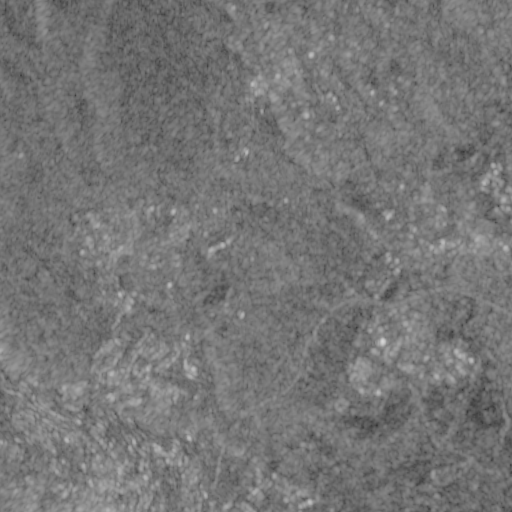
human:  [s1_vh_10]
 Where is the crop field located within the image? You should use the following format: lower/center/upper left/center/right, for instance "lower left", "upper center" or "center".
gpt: The crop field is located in the upper center of the image.
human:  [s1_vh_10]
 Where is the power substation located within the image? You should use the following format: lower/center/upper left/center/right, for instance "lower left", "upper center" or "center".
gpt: The power substation is located in the lower right of the image.
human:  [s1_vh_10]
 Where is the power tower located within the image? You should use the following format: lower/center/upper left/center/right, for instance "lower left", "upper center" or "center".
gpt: The power tower is located in the lower right of the image.
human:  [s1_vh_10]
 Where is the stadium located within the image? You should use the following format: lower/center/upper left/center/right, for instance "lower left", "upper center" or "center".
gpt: The stadium is located in the lower left of the image.
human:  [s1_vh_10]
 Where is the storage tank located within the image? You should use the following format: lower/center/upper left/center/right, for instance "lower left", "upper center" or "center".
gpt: The storage tank is located in the lower left of the image.
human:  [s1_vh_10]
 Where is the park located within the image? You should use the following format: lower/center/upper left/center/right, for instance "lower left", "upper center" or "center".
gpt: There is no park in the image.

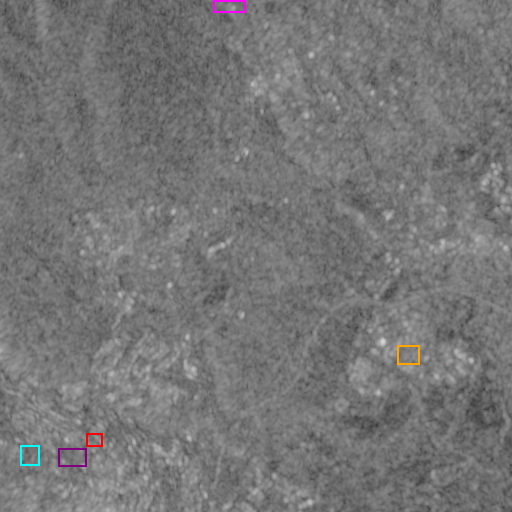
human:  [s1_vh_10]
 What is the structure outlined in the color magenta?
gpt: The structure outlined in magenta is a crop field.
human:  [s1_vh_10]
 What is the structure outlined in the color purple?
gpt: The structure outlined in purple is a park.
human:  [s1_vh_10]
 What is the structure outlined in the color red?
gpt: The structure outlined in red is a parking lot.
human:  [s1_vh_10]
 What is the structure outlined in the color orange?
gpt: The structure outlined in orange is a power substation.
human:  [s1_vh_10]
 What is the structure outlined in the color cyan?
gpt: The structure outlined in cyan is a stadium.
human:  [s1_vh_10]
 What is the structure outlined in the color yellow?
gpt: There is no yellow outline.